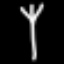
Label: fork